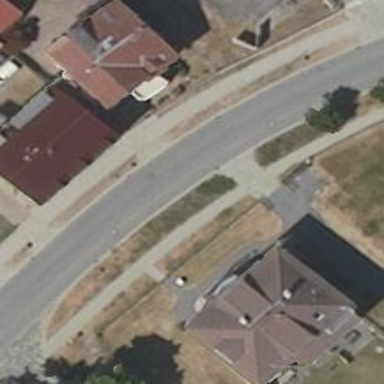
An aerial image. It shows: Primary highway with asphalt surface. There are separate sidewalks on both sides.